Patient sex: F
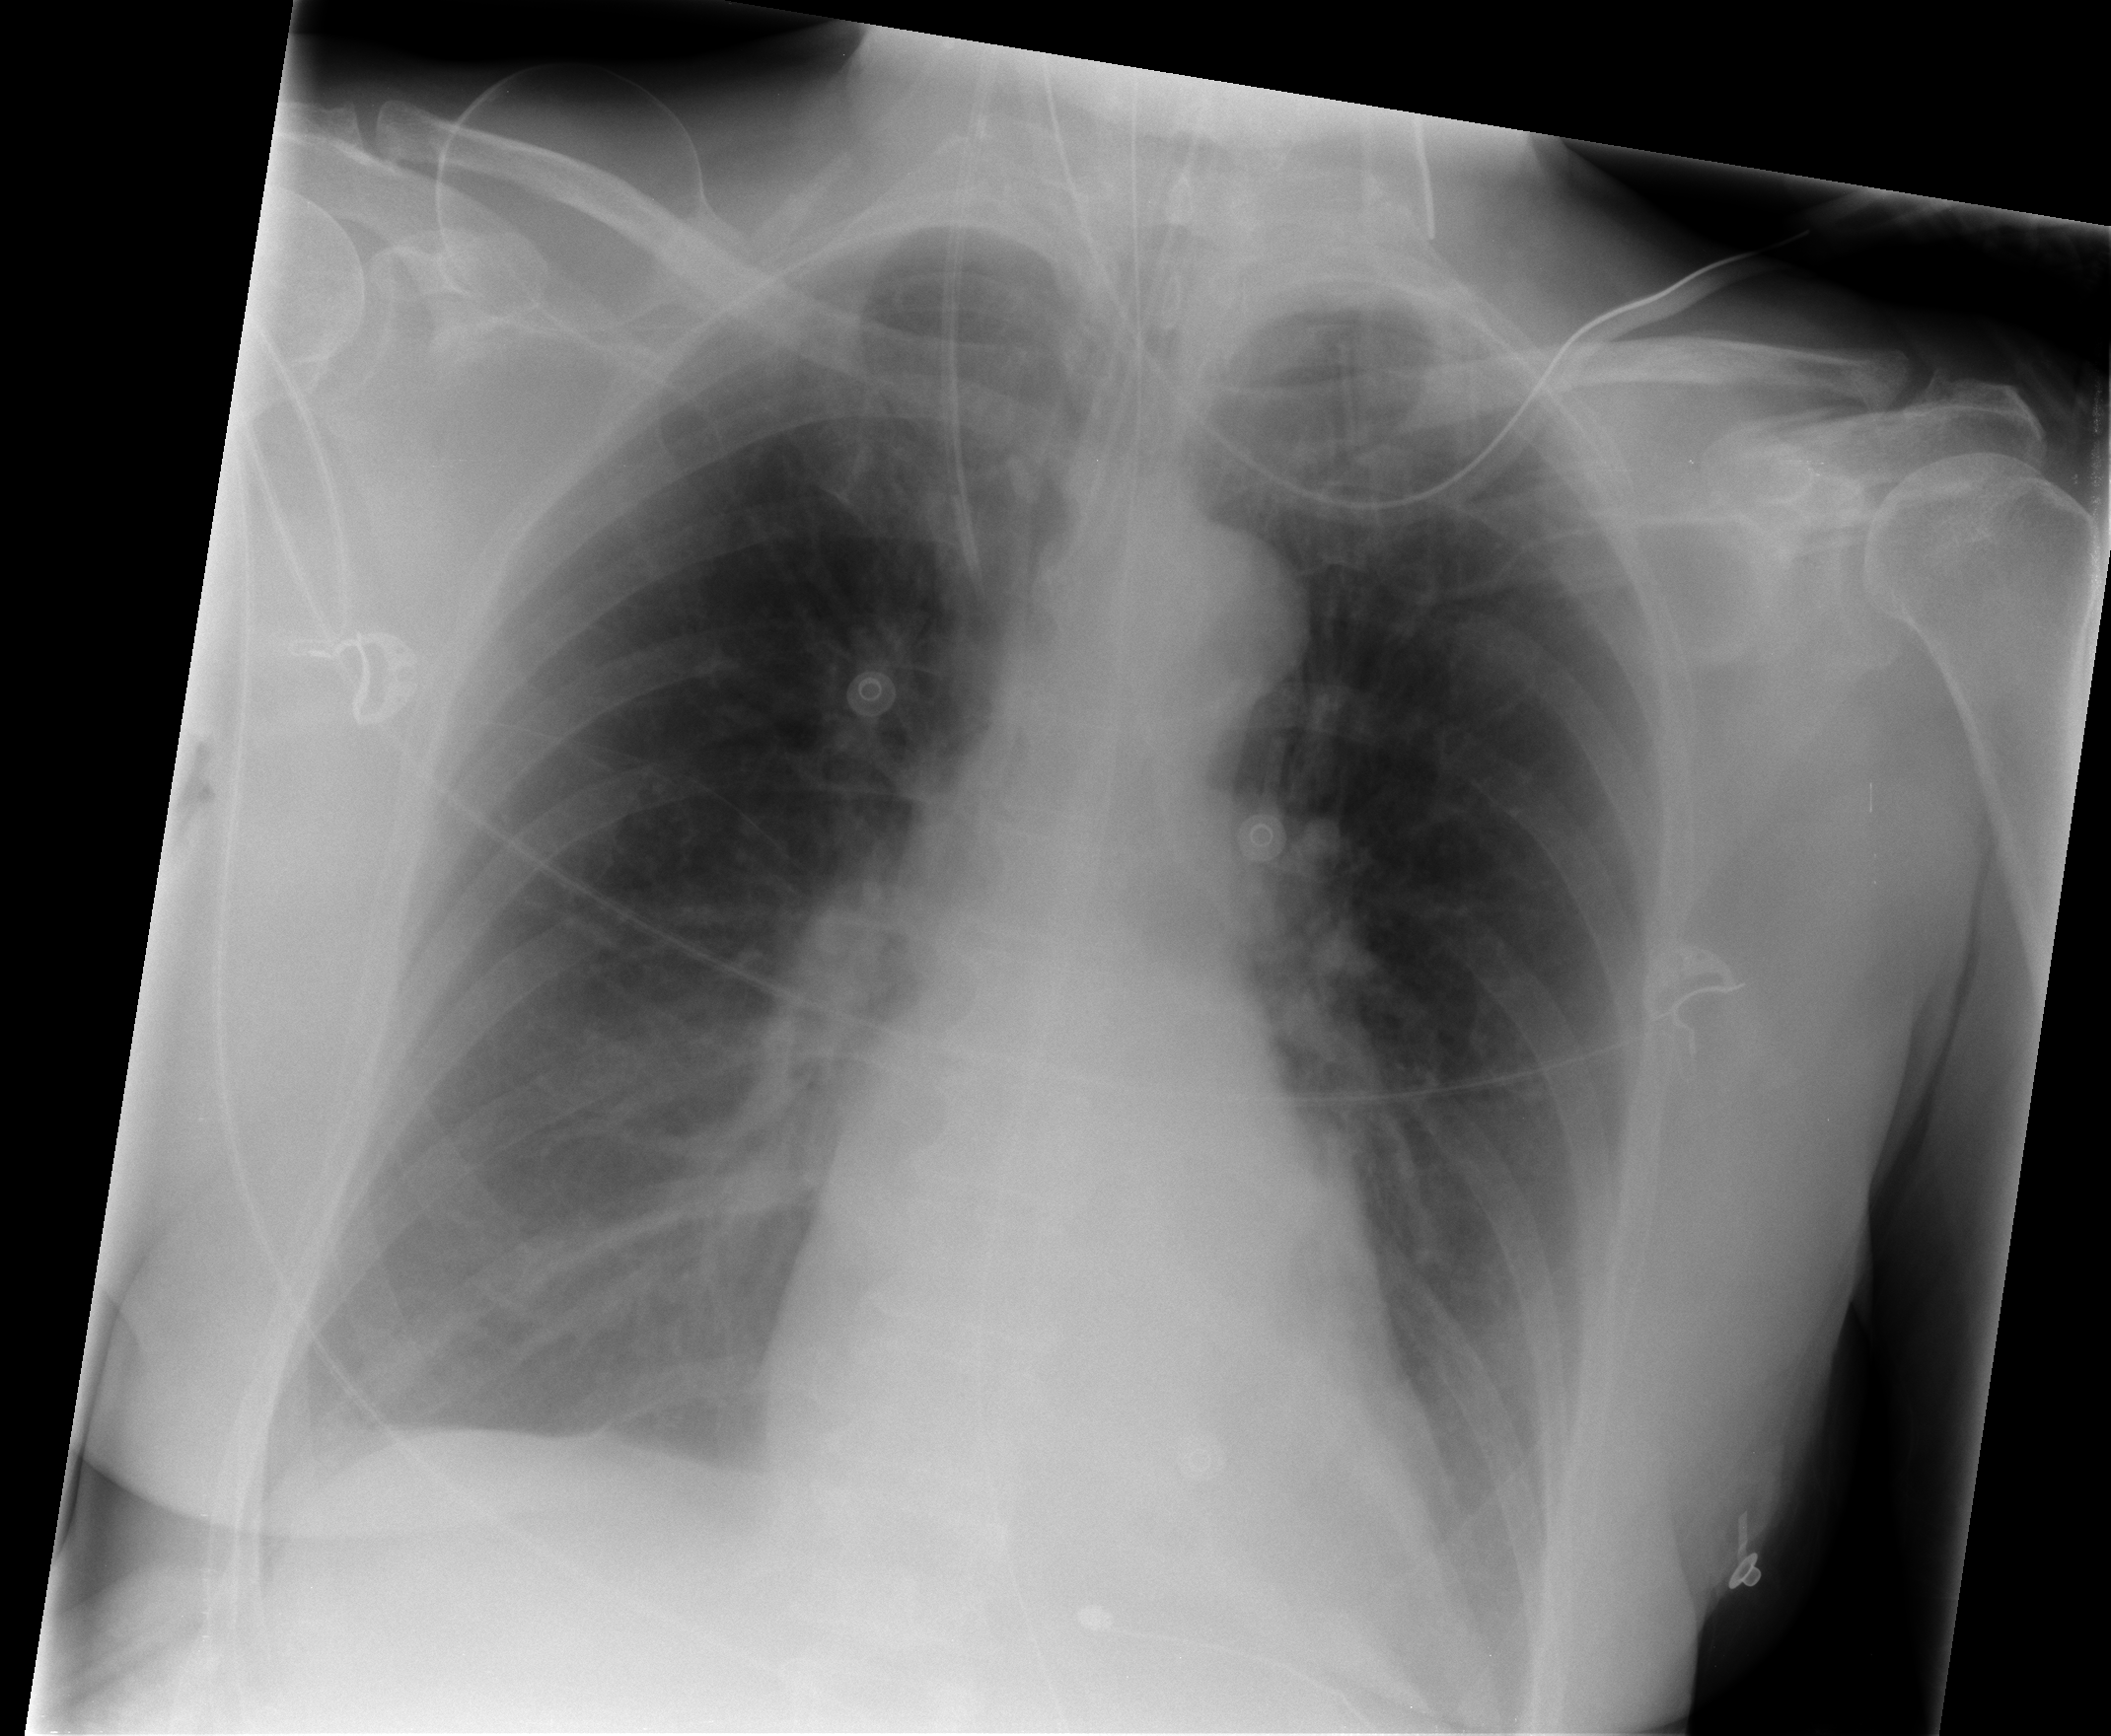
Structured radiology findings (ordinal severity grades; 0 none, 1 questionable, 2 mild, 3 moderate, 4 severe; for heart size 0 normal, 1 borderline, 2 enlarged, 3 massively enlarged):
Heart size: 0
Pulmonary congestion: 0
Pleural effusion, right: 1
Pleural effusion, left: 1
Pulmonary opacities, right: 0
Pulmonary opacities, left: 0
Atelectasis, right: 2
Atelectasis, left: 1